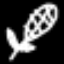
Label: leaf